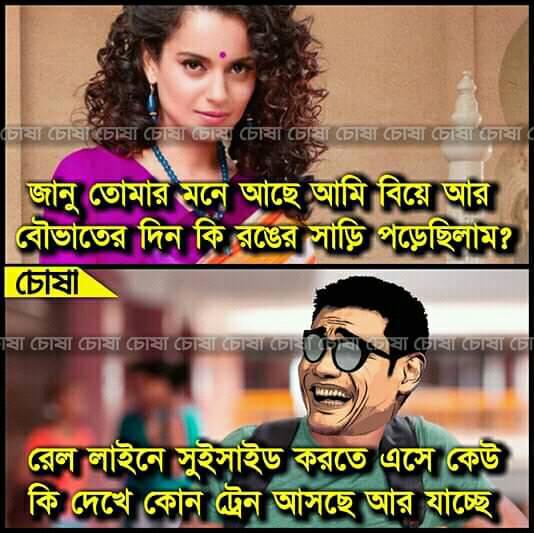
Caption: জানু তোমার মনে আছে আমি বিয়ে আর বৌভাতের দিন কি রঙের শাড়ি পড়েছিলাম ?  রেল লাইনে সুইসাইড করতে এসে কেউ কি দেখে কোন ট্রেন আসছে আর যাচ্ছে
Label: hate